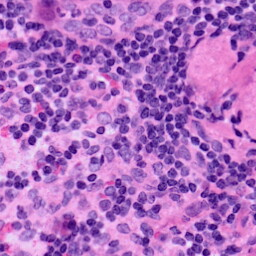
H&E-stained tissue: LymphNode